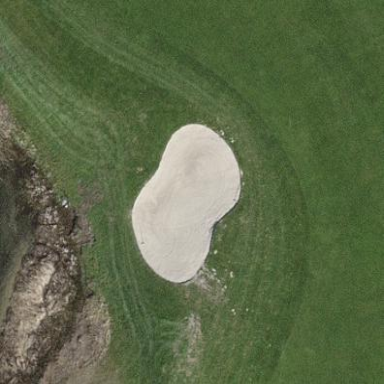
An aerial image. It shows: Golf bunker.